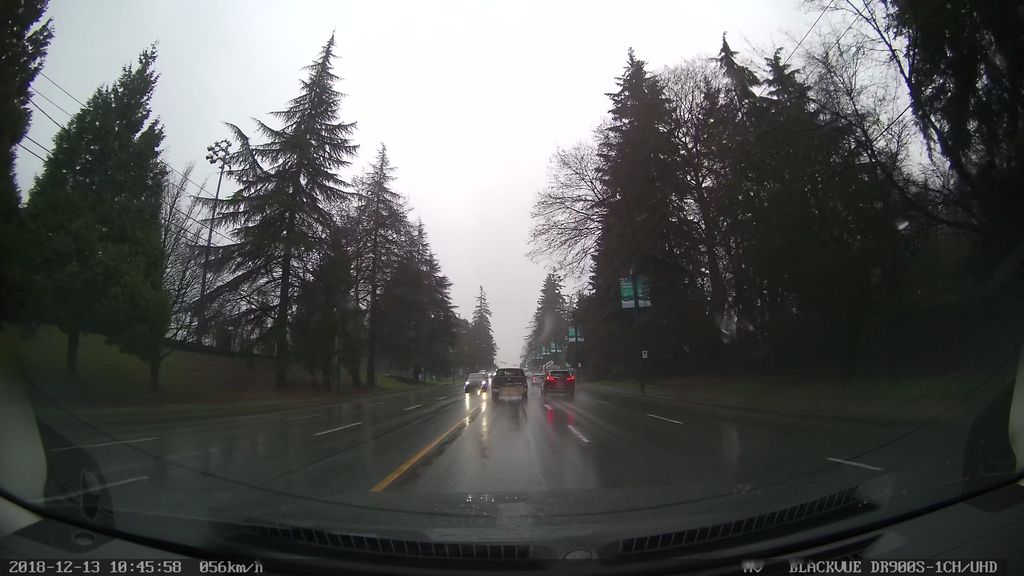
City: vancouver